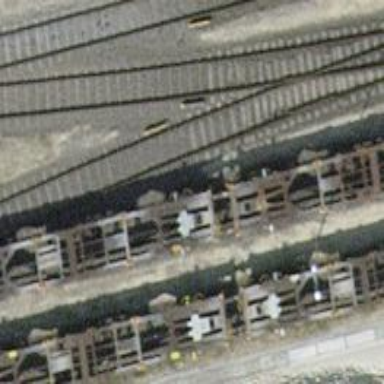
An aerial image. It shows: Single railway spur track.